Interaction volume radius: 5 \u00c5
Interaction volume height: 15 \u00c5
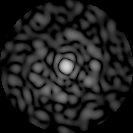
Disorder parameter: 0.8178